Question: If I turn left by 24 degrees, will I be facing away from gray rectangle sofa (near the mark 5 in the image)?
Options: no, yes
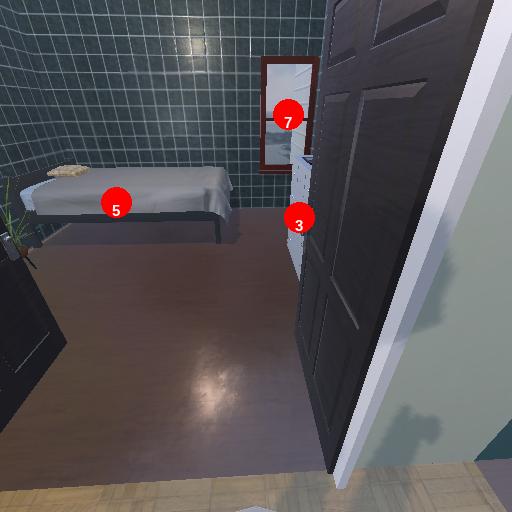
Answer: no